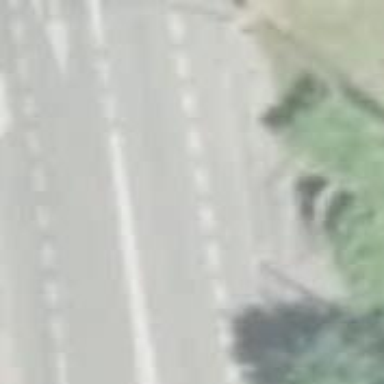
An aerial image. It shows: Trunk highway.